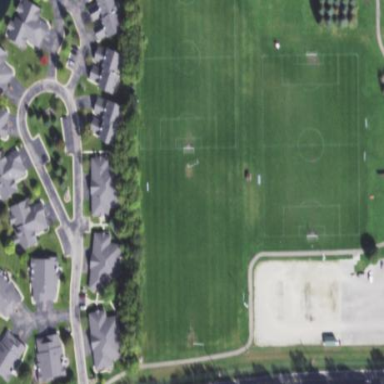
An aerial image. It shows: Soccer pitch for outdoor sports and leisure activities.